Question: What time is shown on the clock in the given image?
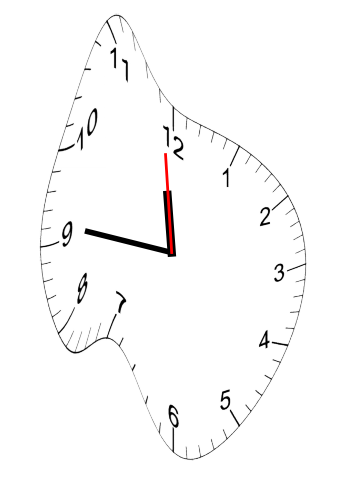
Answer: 11:45:59